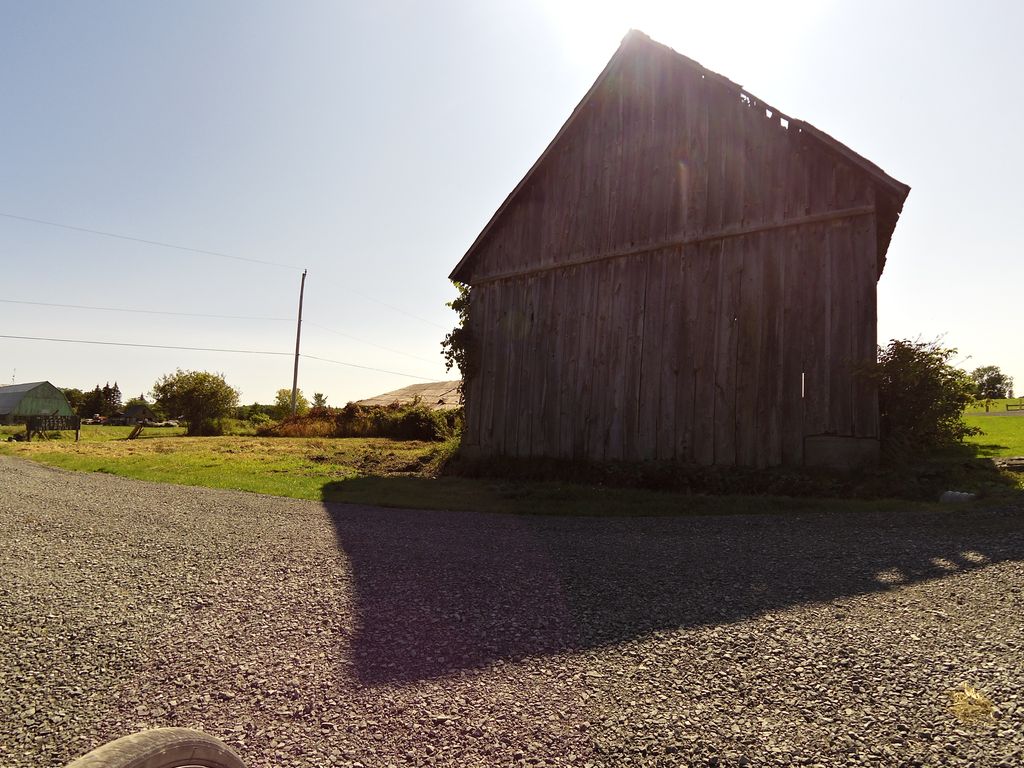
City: ottawa-gatineau